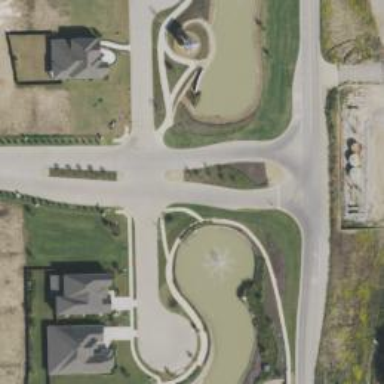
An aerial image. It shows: Residential road.